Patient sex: F
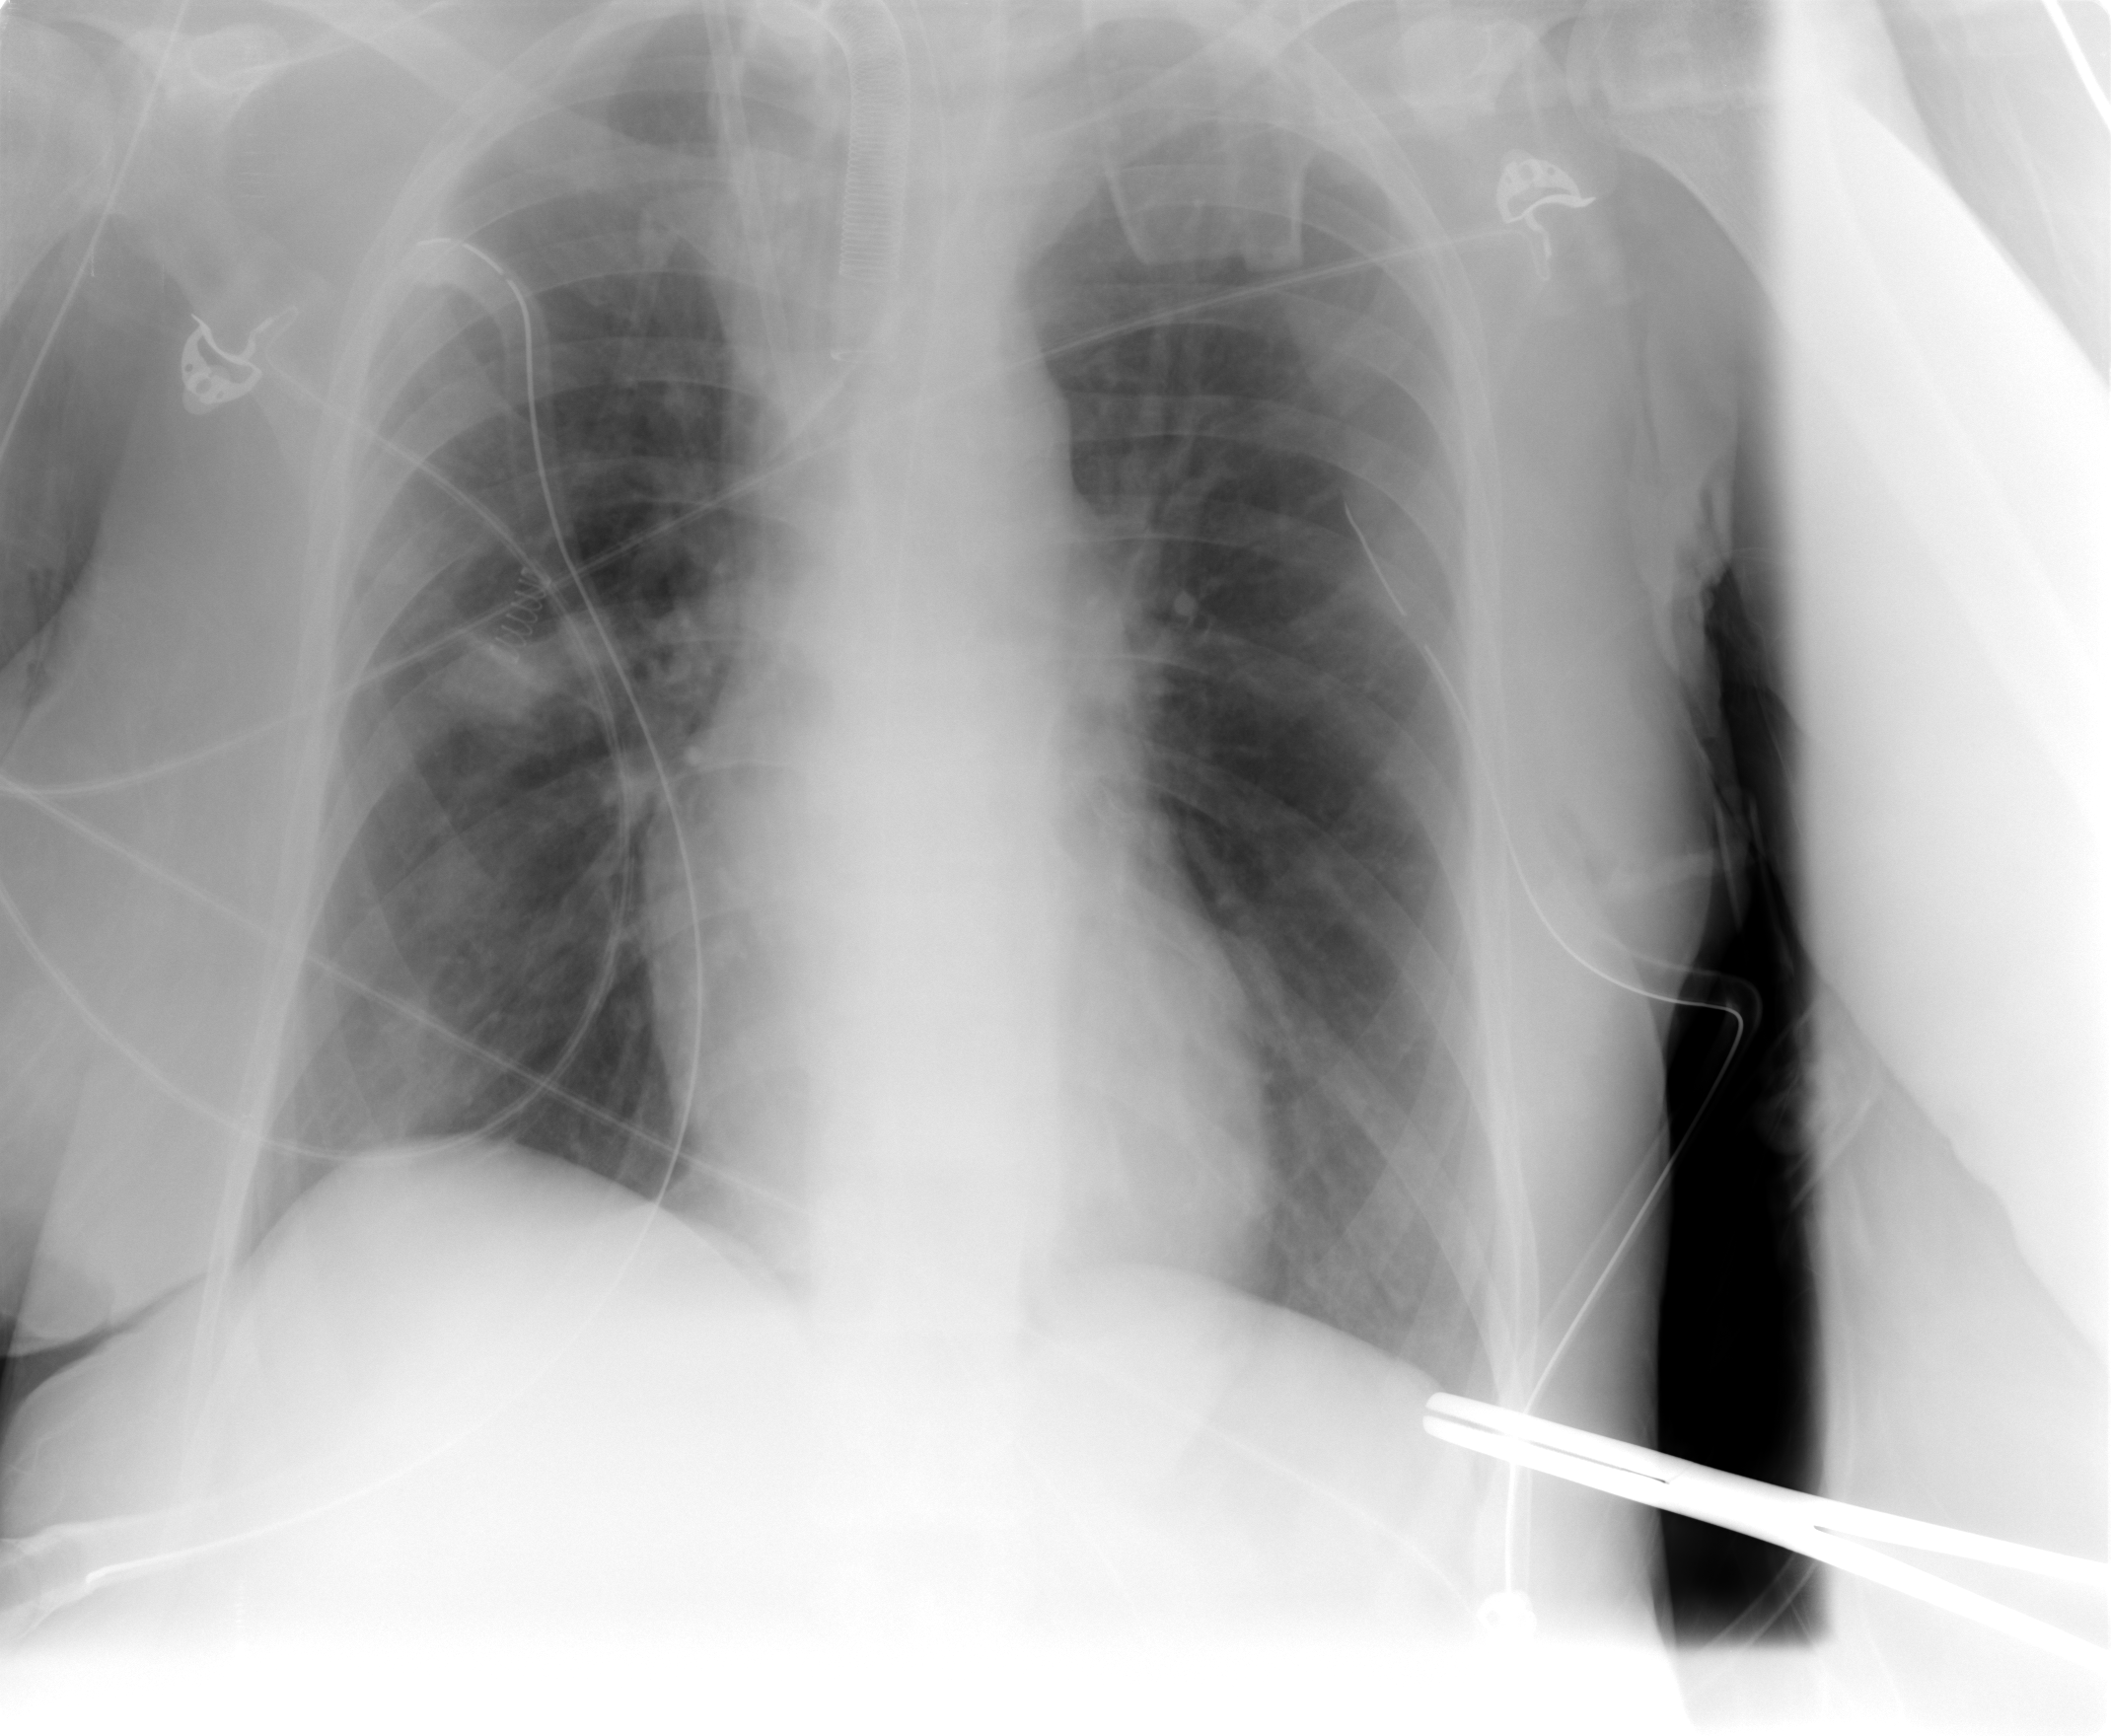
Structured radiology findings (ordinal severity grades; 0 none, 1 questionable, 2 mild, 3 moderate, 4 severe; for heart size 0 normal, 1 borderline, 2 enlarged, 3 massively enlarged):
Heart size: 0
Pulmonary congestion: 1
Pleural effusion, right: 1
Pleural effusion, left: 0
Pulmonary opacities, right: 0
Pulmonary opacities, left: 0
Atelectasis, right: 2
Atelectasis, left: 0